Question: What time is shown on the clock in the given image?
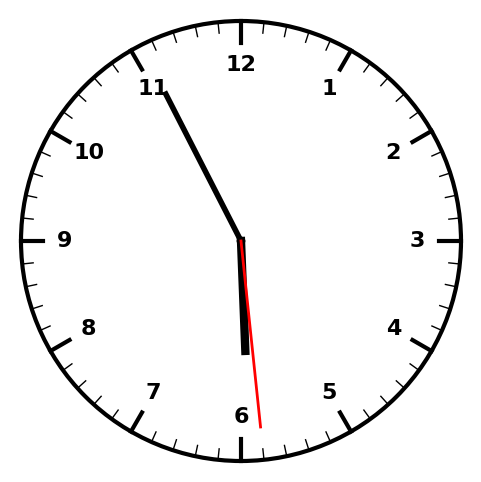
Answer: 05:55:29